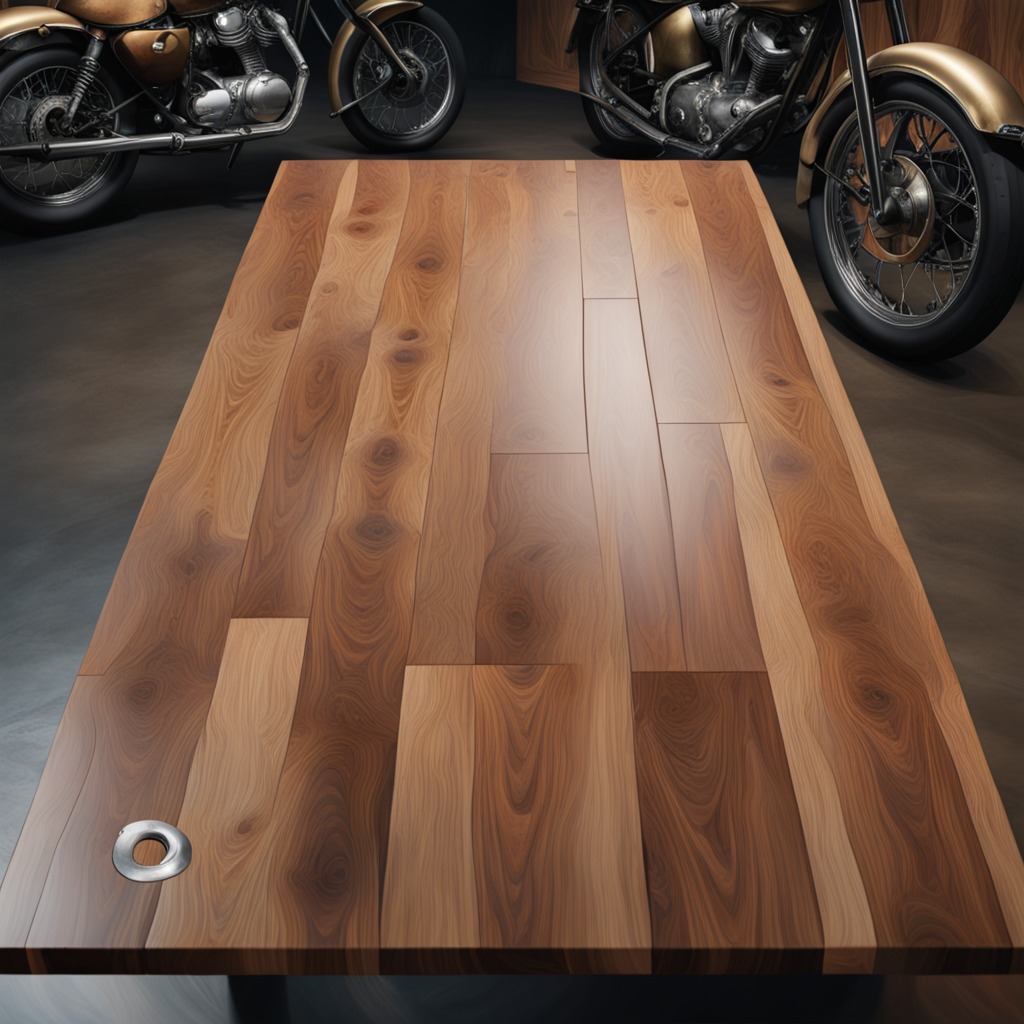
A metal nut lies on the oil-spilled wooden table in a vintage motorcycle garage.